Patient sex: M
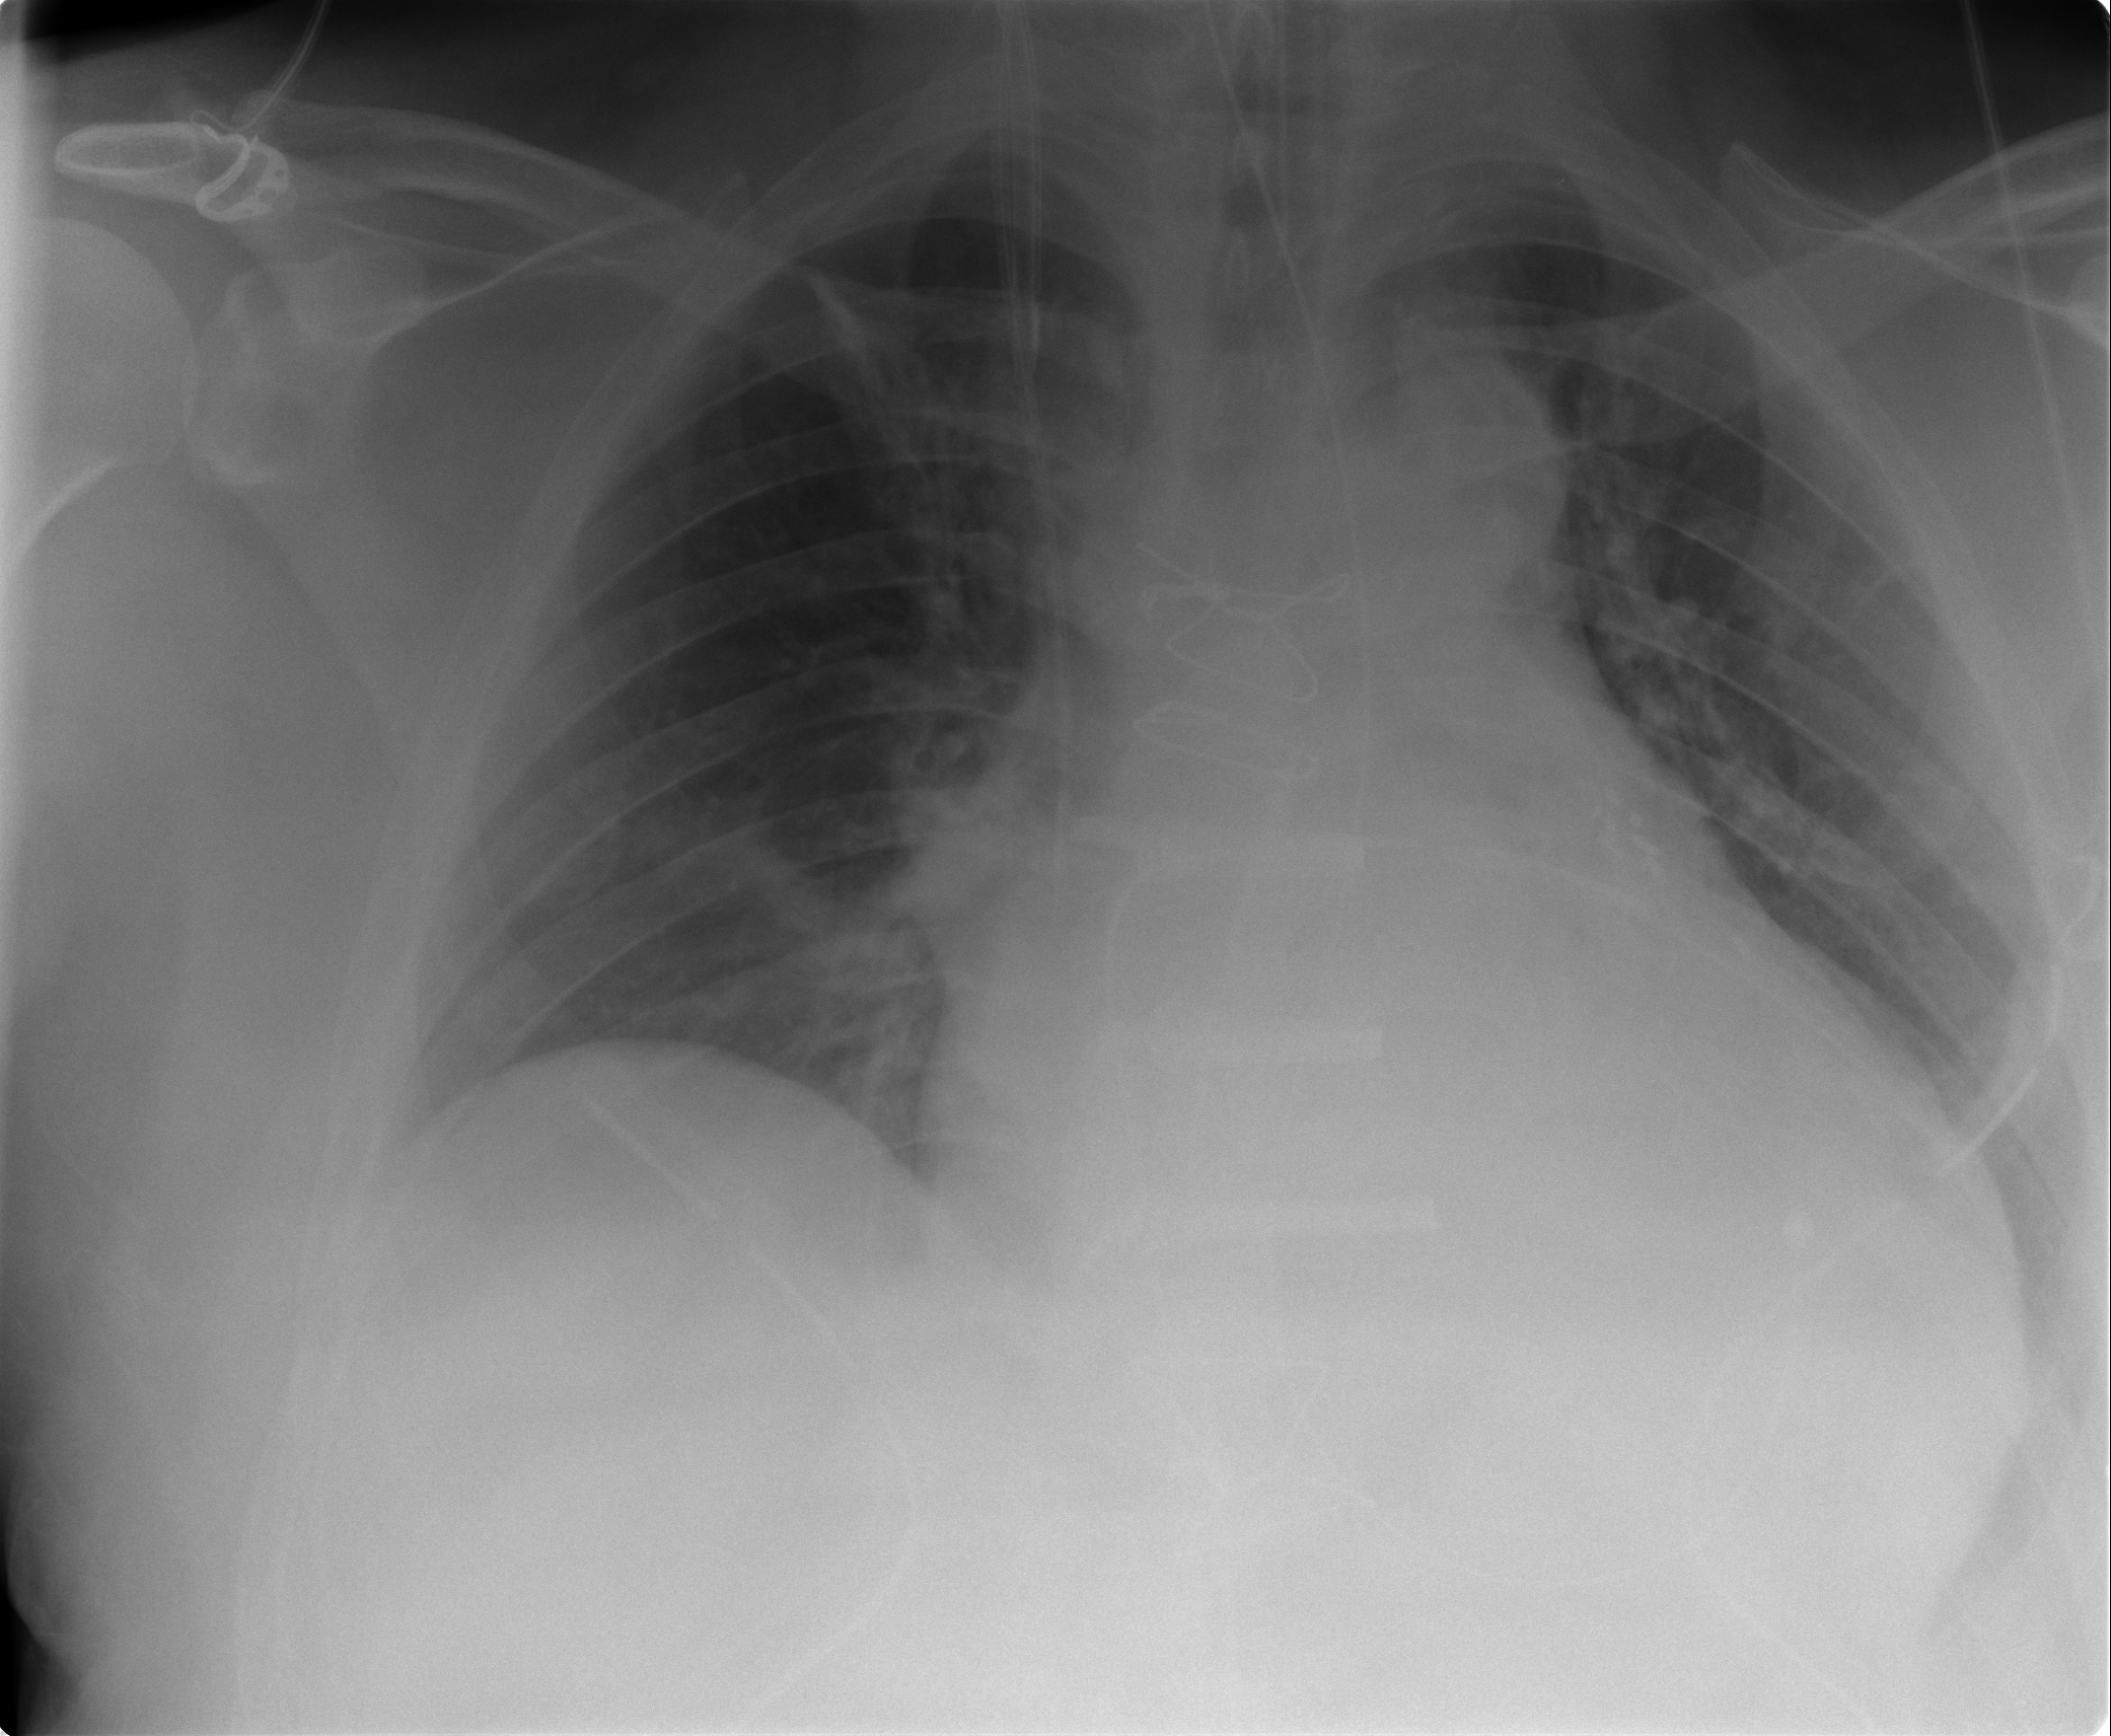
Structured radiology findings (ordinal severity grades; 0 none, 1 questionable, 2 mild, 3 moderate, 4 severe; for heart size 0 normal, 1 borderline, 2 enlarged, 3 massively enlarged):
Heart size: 3
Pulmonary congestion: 0
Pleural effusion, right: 0
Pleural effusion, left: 1
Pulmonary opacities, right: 0
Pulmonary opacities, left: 0
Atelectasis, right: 2
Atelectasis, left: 0